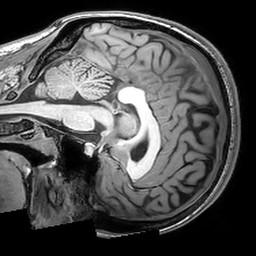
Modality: T1w
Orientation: sagittal
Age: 24
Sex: female
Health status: healthy
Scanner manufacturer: philips
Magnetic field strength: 3 T
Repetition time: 0.007039 s
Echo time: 0.003181 s